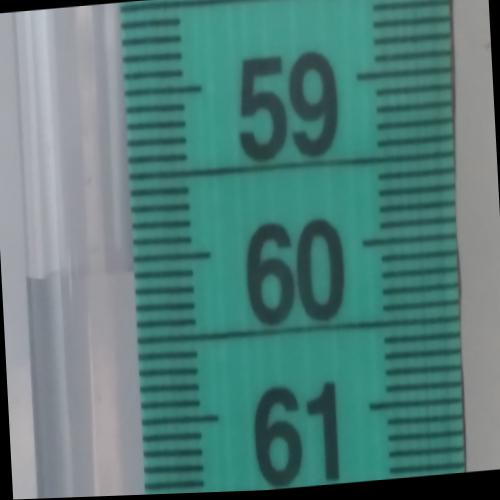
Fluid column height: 60.1 cm